九年级 · 度量几何学
(8 分) 如图所示, $A B$ 是 $\odot O$ 的一条弦, $O D \perp A B$, 垂足为 $E$, 交 $\odot O$ 于点 $C 、 D$.

(1)若 $\angle A O D=50^{\circ}$, 求 $\angle D O B$ 的度数;

(2)若 $A B=2 \sqrt{5}, E D=1$, 求 $\odot O$ 的半径长;

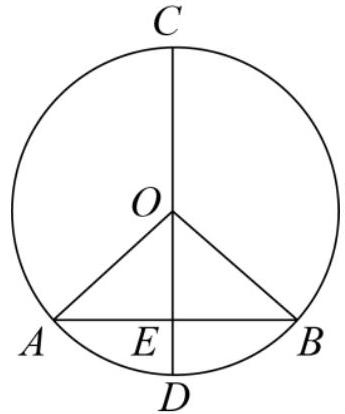
答案:  (1) $50^{\circ}$

(2)3

解析: (1) 根据垂径定理可得 $A D=B D$, 从而可得 $\angle A O D=\angle B O D=50^{\circ}$, 即可解答;

(2) 根据垂径定理可得 $A E=\frac{1}{2} A B=\sqrt{5}$, 然后设 $\odot O$ 的半径长为 $r$, 再在 Rt $\triangle A O E$ 中, 利用勾股定理进行计算即可解答.

【详解】(1) 解: $\because A B$ 是 $\odot O$ 的一条弦, $O D \perp A B$,

$\therefore A D=B D$,

$\therefore \angle A O D=\angle B O D=50^{\circ}$,

$\therefore \angle D O B$ 的度数是 $50^{\circ}$;

(2) 解: $\because A B$ 是 $\odot O$ 的一条弦, $O D \perp A B$,

$\therefore A E=\frac{1}{2} A B=\sqrt{5}$,

设 $\odot O$ 的半径长为 $r$,

在 Rt $\triangle A O E$ 中, $A O^{2}=O E^{2}+A E^{2}$,

$\therefore r^{2}=(r-1)^{2}+(\sqrt{5})^{2}$,

$\therefore r=3$,

$\therefore \odot O$ 的半径长为 3 .

【点睛】本题考查了勾股定理, 垂径定理, 圆心角、弧、弦的关系, 熟练掌握垂径定理是解题的关键.